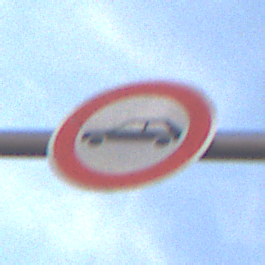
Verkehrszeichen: VerbotPersonenkraftwagen
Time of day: MorningAfternoon
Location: Outdoor (Special)
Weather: PartlyCloudy
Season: NotSpecified
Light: Natural